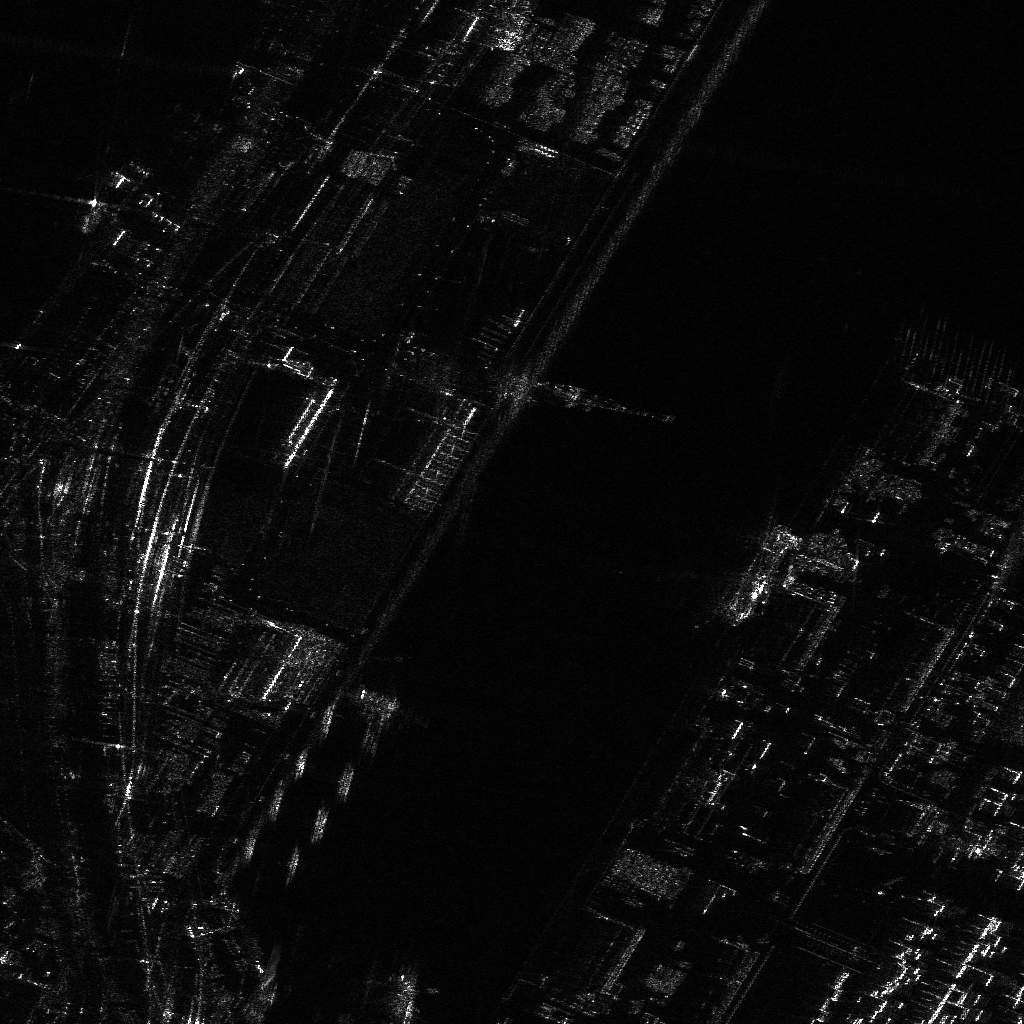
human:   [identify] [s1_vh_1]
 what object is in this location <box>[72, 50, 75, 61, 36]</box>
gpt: <ref>1 small ore-oil at the right</ref>

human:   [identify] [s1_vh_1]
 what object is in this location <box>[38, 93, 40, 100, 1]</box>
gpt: <ref>1 large container at the bottom</ref>